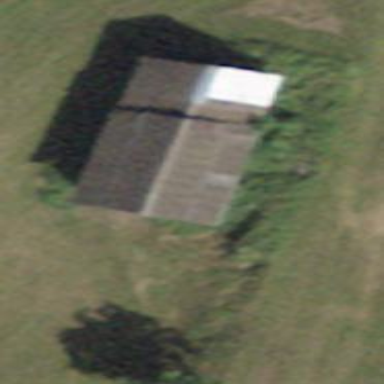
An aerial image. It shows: Stable.